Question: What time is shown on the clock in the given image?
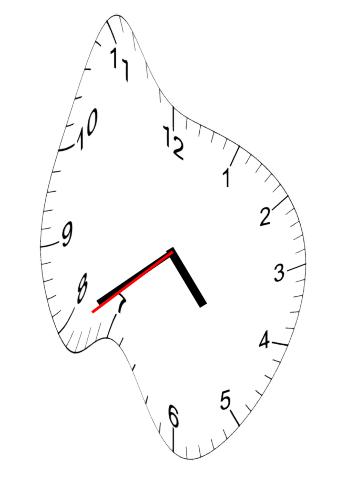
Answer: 04:39:39